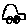
Label: car